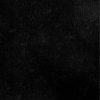
Label: dusty